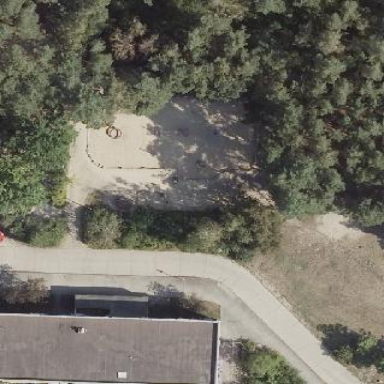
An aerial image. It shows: Playground area for leisure activities on the land.